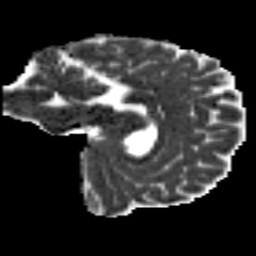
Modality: MD
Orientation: sagittal
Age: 23
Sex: male
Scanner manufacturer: siemens
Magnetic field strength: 3 T
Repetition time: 8.8 s
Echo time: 0.085 s